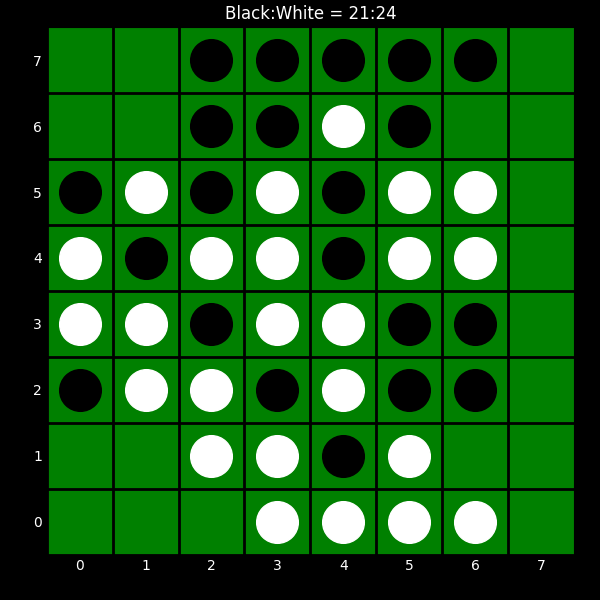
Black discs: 21
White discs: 24